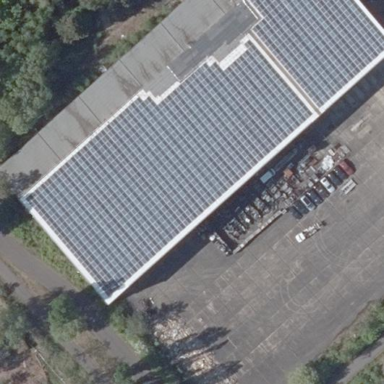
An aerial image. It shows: There is building with solar power generator.